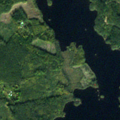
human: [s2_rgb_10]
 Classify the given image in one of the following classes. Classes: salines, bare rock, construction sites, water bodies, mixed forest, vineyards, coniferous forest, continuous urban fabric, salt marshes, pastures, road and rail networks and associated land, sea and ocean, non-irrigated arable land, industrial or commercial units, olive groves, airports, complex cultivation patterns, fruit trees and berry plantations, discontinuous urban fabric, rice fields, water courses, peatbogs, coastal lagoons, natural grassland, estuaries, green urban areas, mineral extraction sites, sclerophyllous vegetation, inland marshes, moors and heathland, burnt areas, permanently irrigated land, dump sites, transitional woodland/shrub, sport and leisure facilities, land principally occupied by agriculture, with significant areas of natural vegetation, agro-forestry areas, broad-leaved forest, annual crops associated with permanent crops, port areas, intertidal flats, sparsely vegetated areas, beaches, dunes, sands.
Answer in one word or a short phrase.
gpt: coniferous forest, water bodies